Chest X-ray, AP view. Patient: 34 years old, sex F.
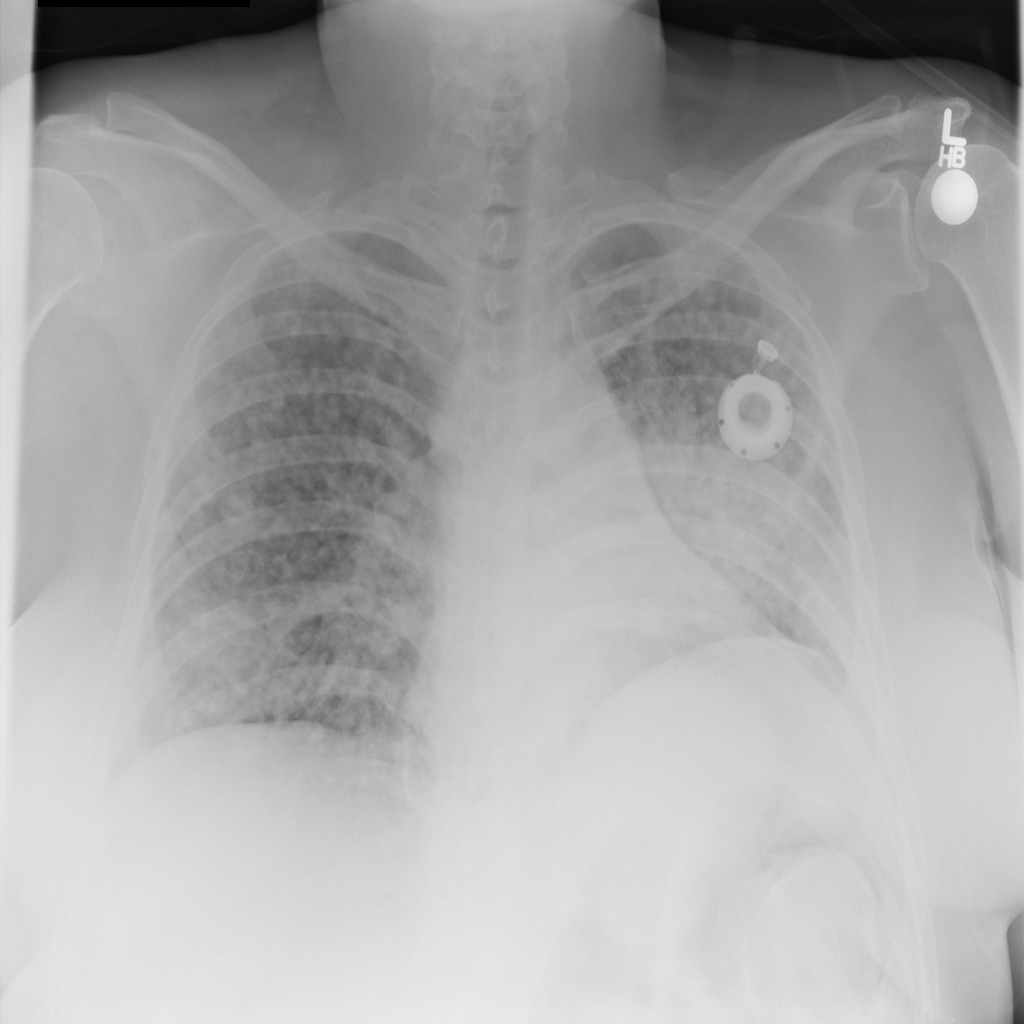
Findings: Nodule